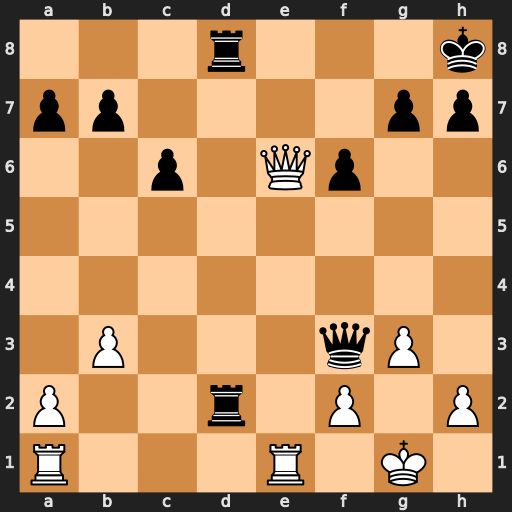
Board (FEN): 3r3k/pp4pp/2p1Qp2/8/8/1P3qP1/P2r1P1P/R3R1K1
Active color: w
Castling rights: -
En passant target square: -
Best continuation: Qe8+ Rxe8 Rxe8#